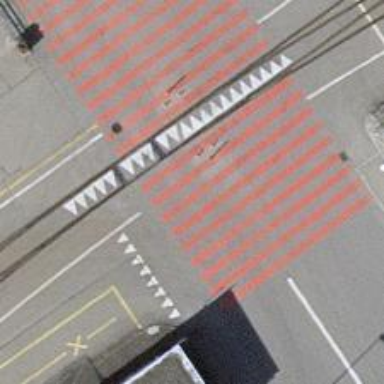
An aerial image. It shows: Level crossing along the railway.